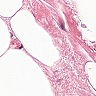
Metastatic tissue present: no